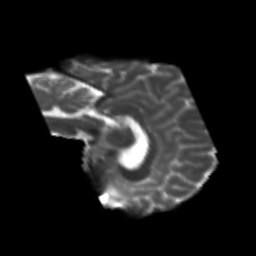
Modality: T2w
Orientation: sagittal
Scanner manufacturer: siemens
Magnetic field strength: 3 T
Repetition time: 6.8 s
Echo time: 0.093 s